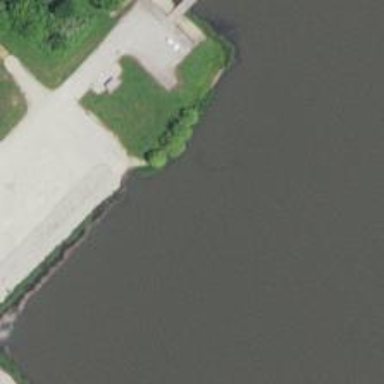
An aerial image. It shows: Slipway on leisure land.